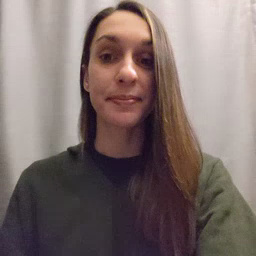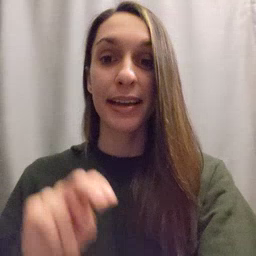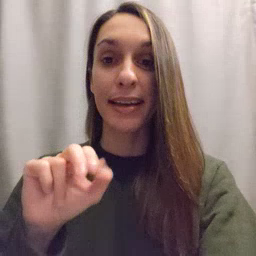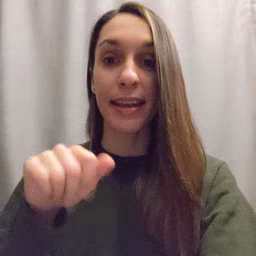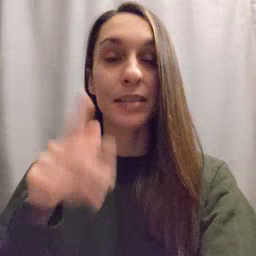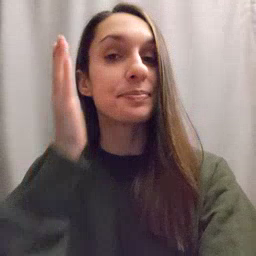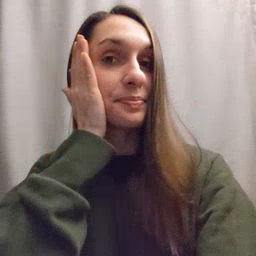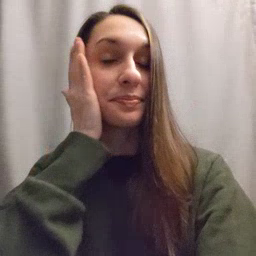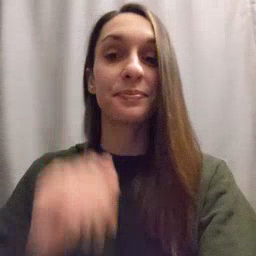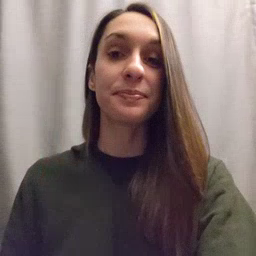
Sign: nap